Interaction volume radius: 5 \u00c5
Interaction volume height: 30 \u00c5
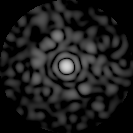
Disorder parameter: 0.8639